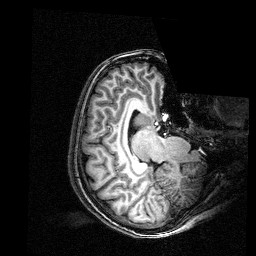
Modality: T1w
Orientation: axial
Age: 25
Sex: female